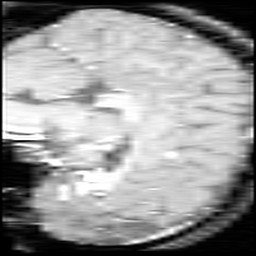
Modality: inplaneT1
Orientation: sagittal
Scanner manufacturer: ge
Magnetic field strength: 3 T
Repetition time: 0.25 s
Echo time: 0.0036 s